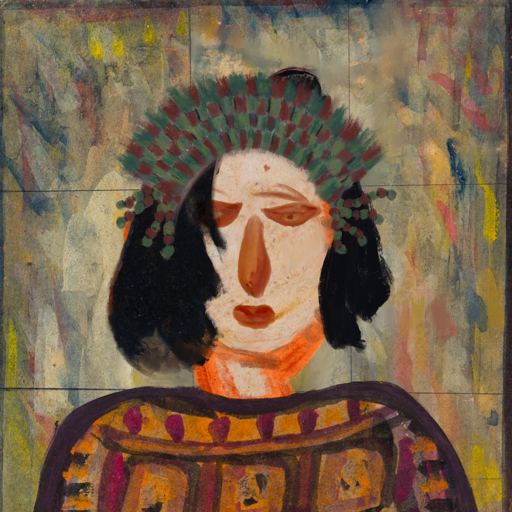
Background: GypsyMother, Head And Neck Front: Rupkatha, Face Front: Pious_Lady, Bust: Doll, Hair Front: Mosgoul, Head Accessory: After_Raid_Crown, Second Necklace: Blank, Necklace: Blank, Baby: Blank